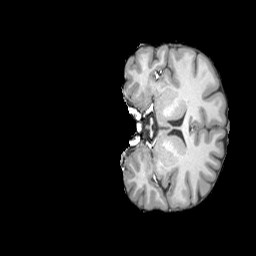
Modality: T1w
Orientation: coronal
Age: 21
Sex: female
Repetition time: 2.3 s
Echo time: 0.0226 s